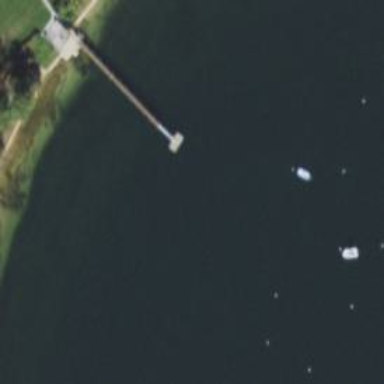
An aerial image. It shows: Commercial mooring pier.